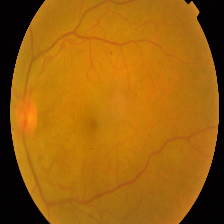
Diabetic retinopathy grade: Proliferative DR